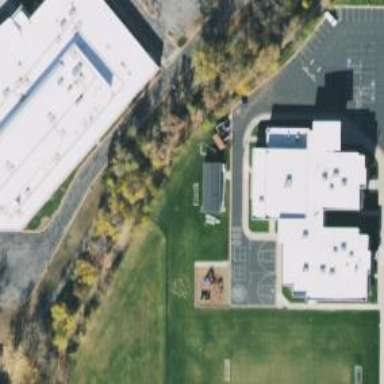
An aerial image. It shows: School.